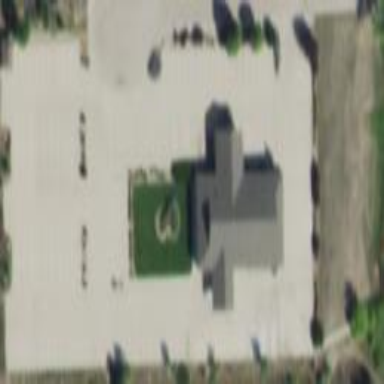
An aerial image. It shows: Religious site.